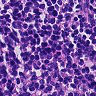
Metastatic tissue present: no